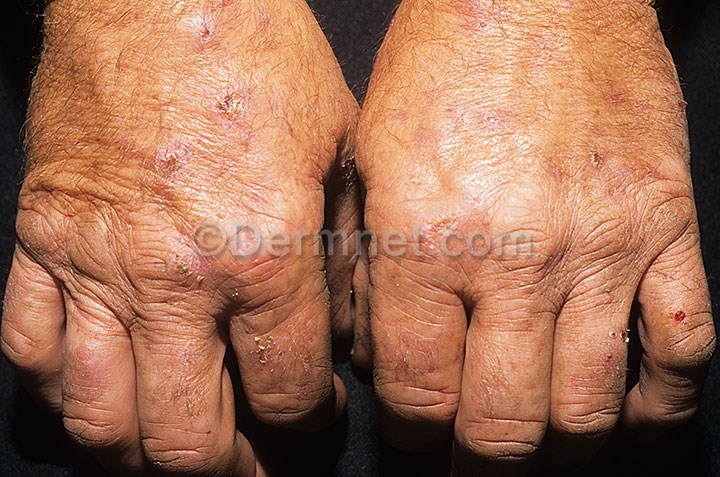
Disease: Light Diseases and Disorders of Pigmentation